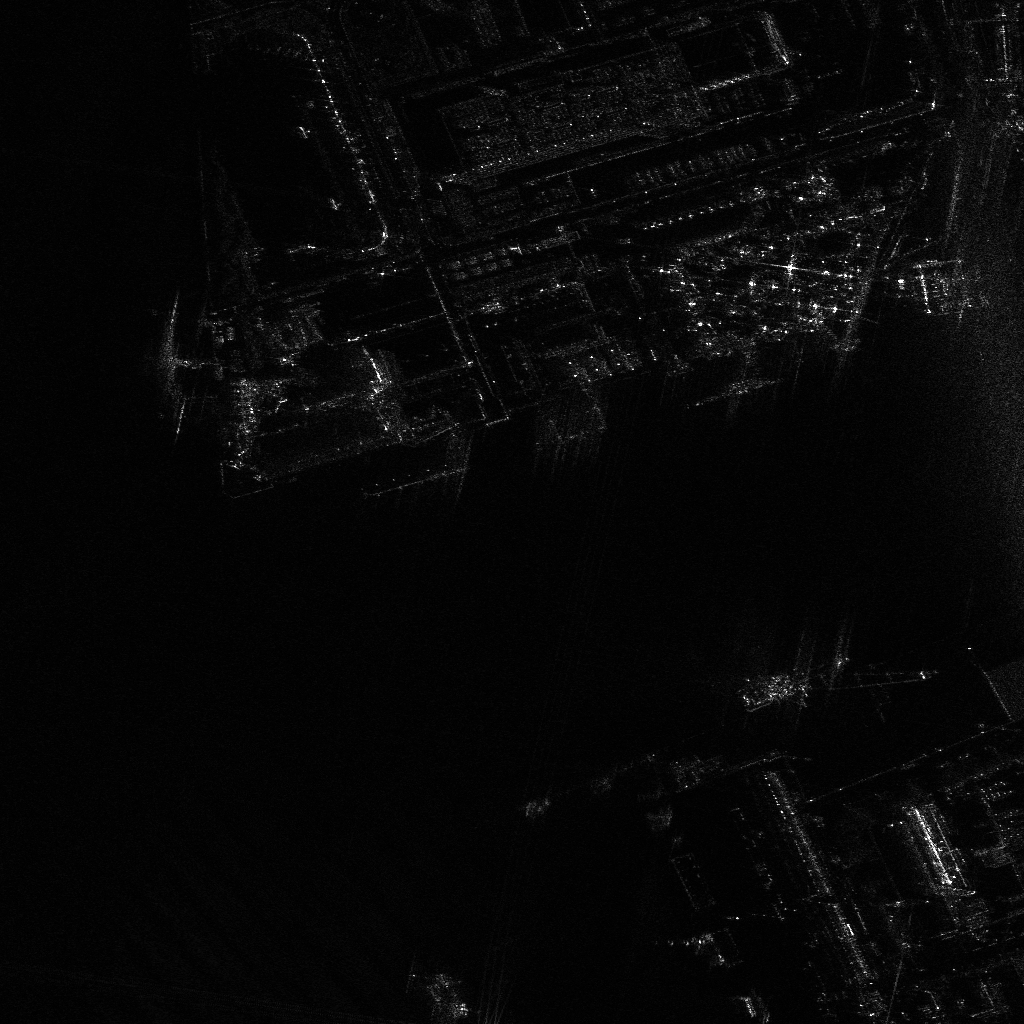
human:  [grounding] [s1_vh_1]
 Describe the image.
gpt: In the satellite image, there is  <ref>1 large container </ref> <box>[[73, 63, 77, 70, 71]]</box> located at right.